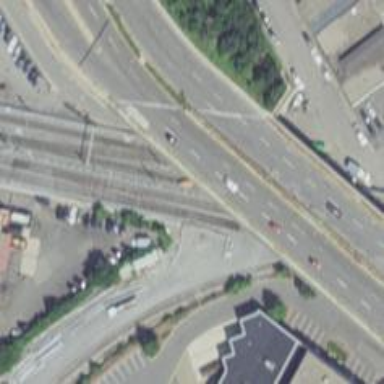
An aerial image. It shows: Trunk link highway bridge.